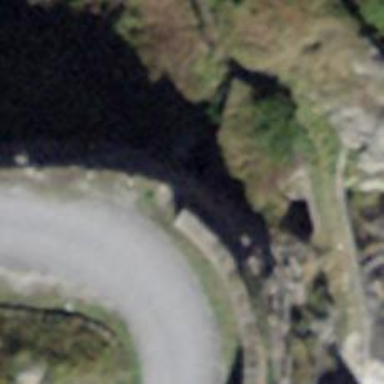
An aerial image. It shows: Stone steps along the road.